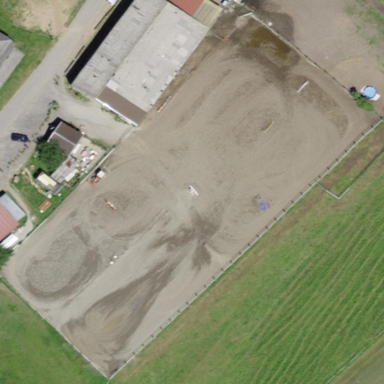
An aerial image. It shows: Equestrian pitch for leisure land use.